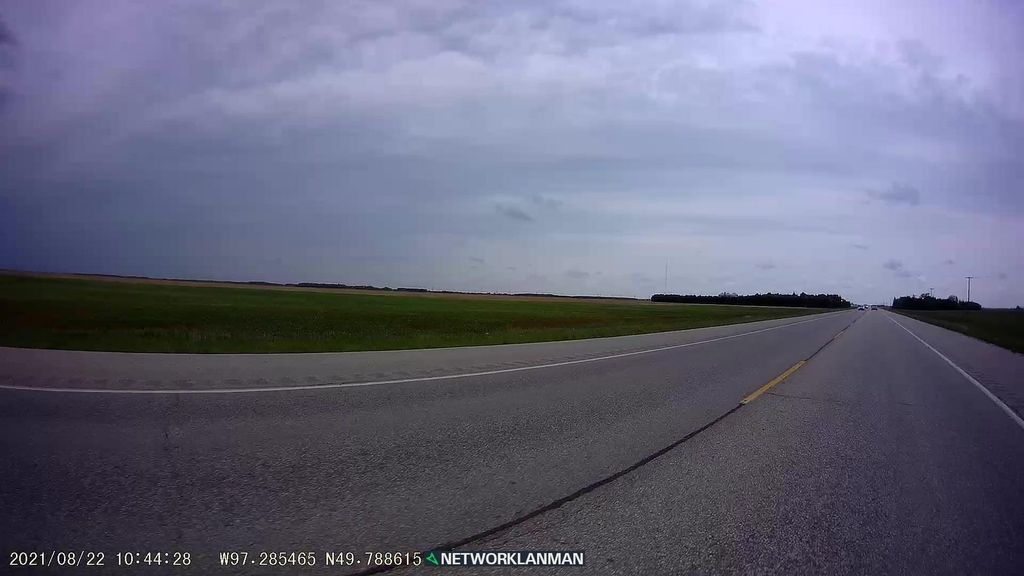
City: winnipeg